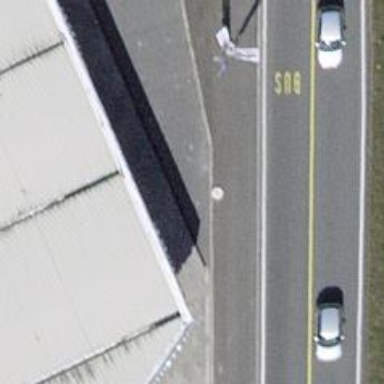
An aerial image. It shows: Asphalt sidewalk.